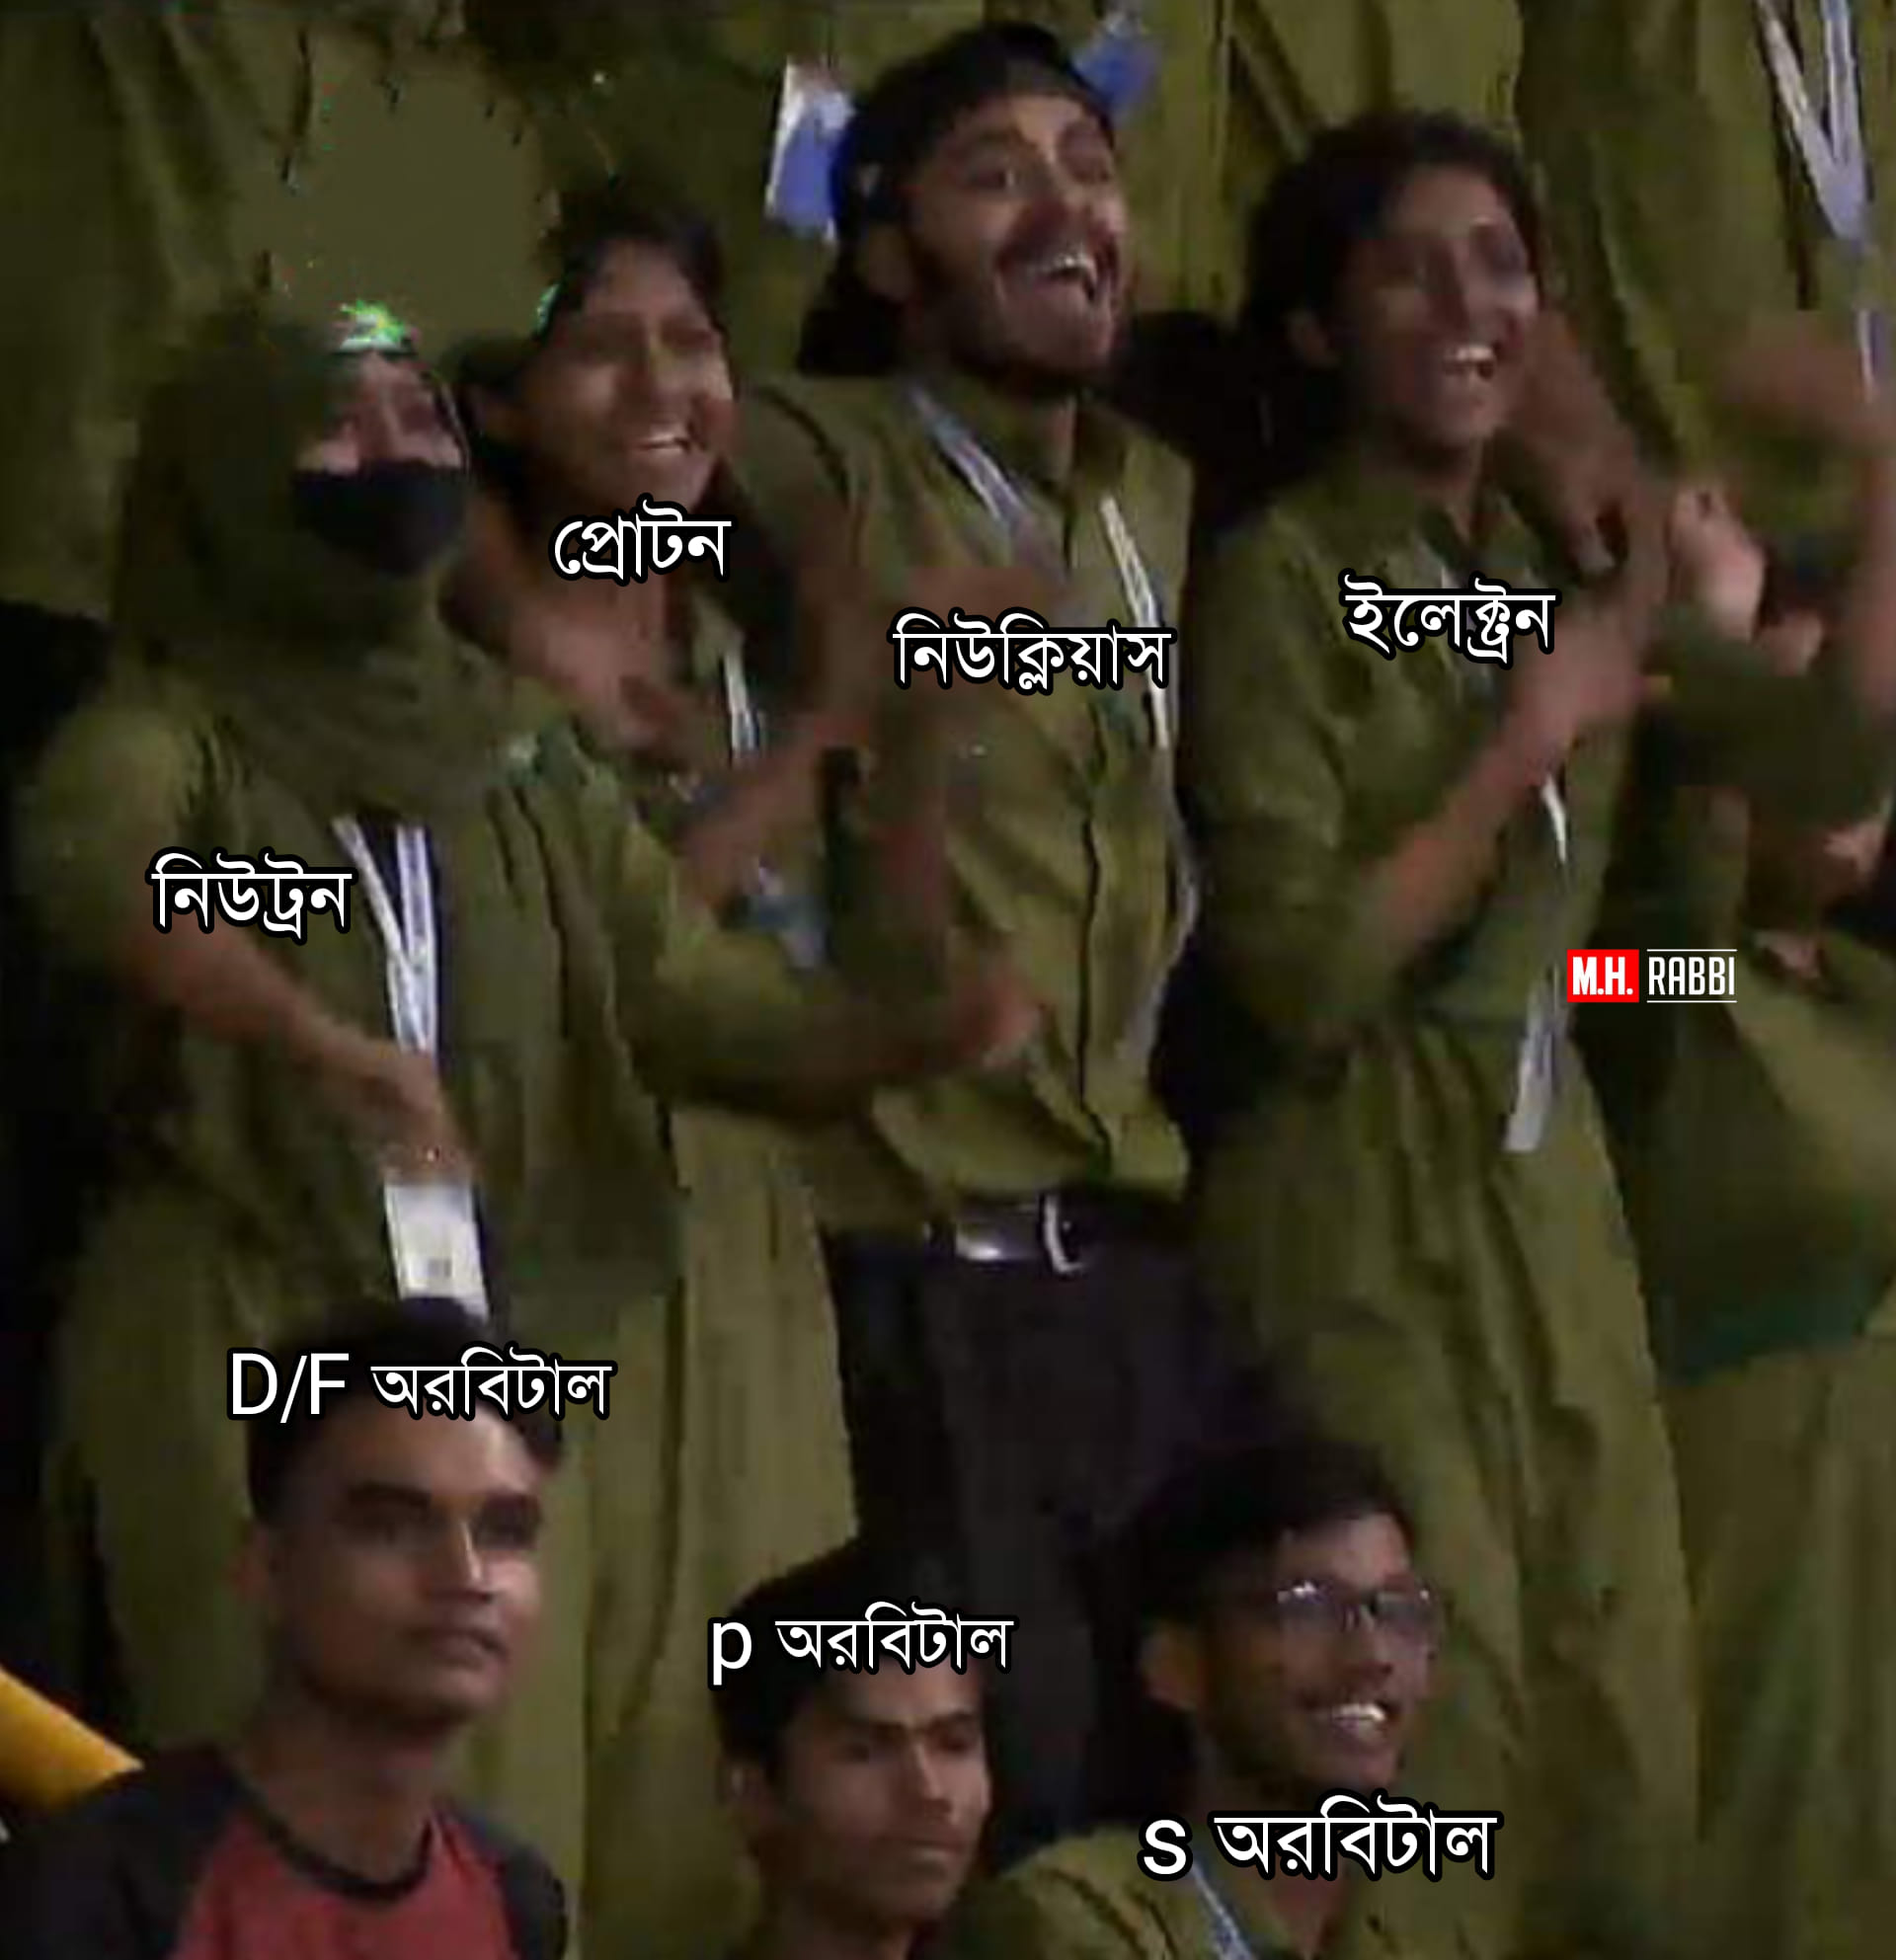
Caption: নিউট্রন   প্রোটন    নিউক্লিয়াস    ইলেকট্রন  D/F অরবিটাল    p অরবিটাল    s অরবিটাল
Label: non-hate